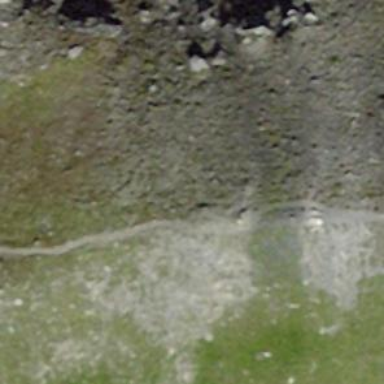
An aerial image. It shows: Path.